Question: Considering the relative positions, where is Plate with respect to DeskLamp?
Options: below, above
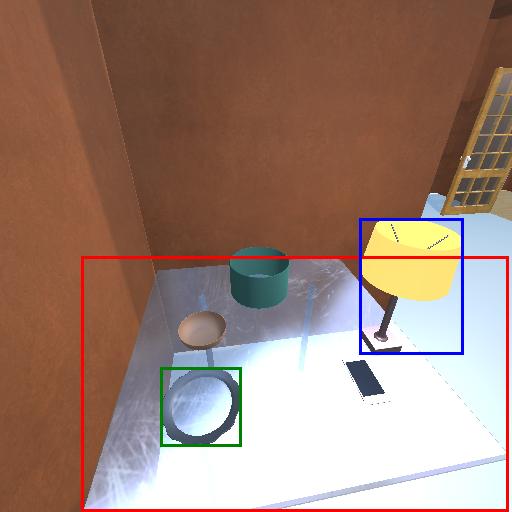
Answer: below